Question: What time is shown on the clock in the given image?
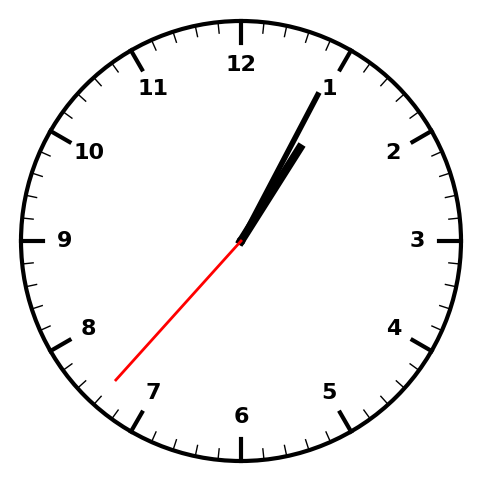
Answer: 01:04:37